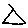
Label: triangle